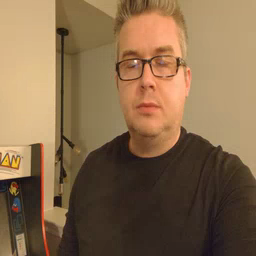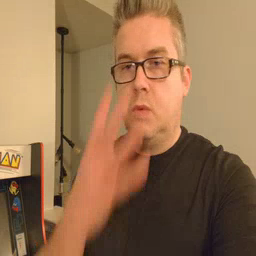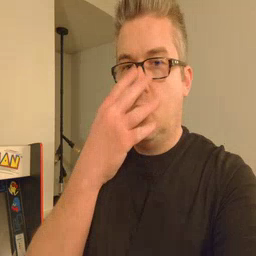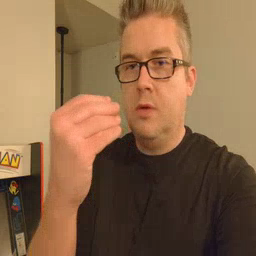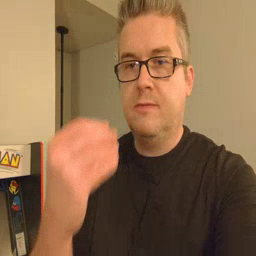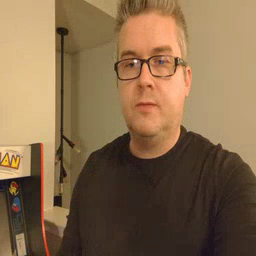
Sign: wolf